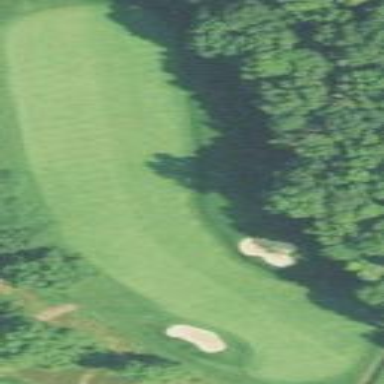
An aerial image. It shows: Grassy area designated as golf fairway.